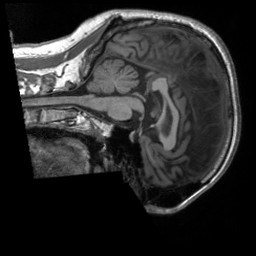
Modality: T1w
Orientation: sagittal
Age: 36
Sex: male
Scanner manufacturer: siemens
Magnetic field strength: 3 T
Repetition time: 2.3 s
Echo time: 0.00232 s